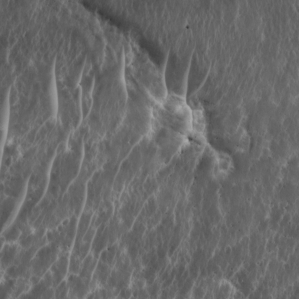
Label: non_frost